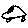
Label: car